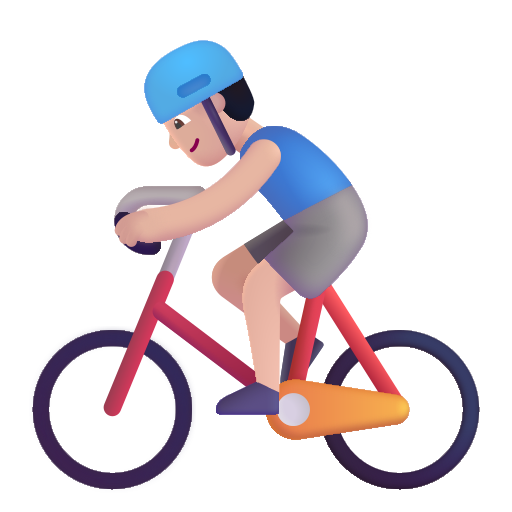
man biking color light